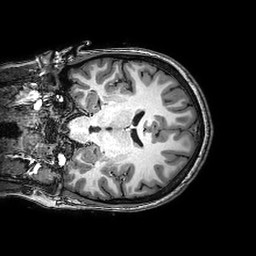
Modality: T1w
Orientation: coronal
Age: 21
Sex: female
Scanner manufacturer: philips
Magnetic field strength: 3 T
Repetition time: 0.008394 s
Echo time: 0.00388 s